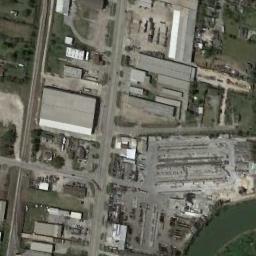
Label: industrial_area